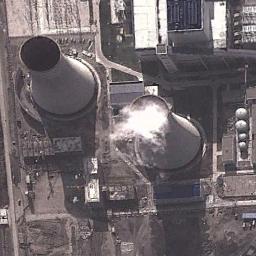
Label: thermal_power_station